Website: lowes
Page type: customer-info-address
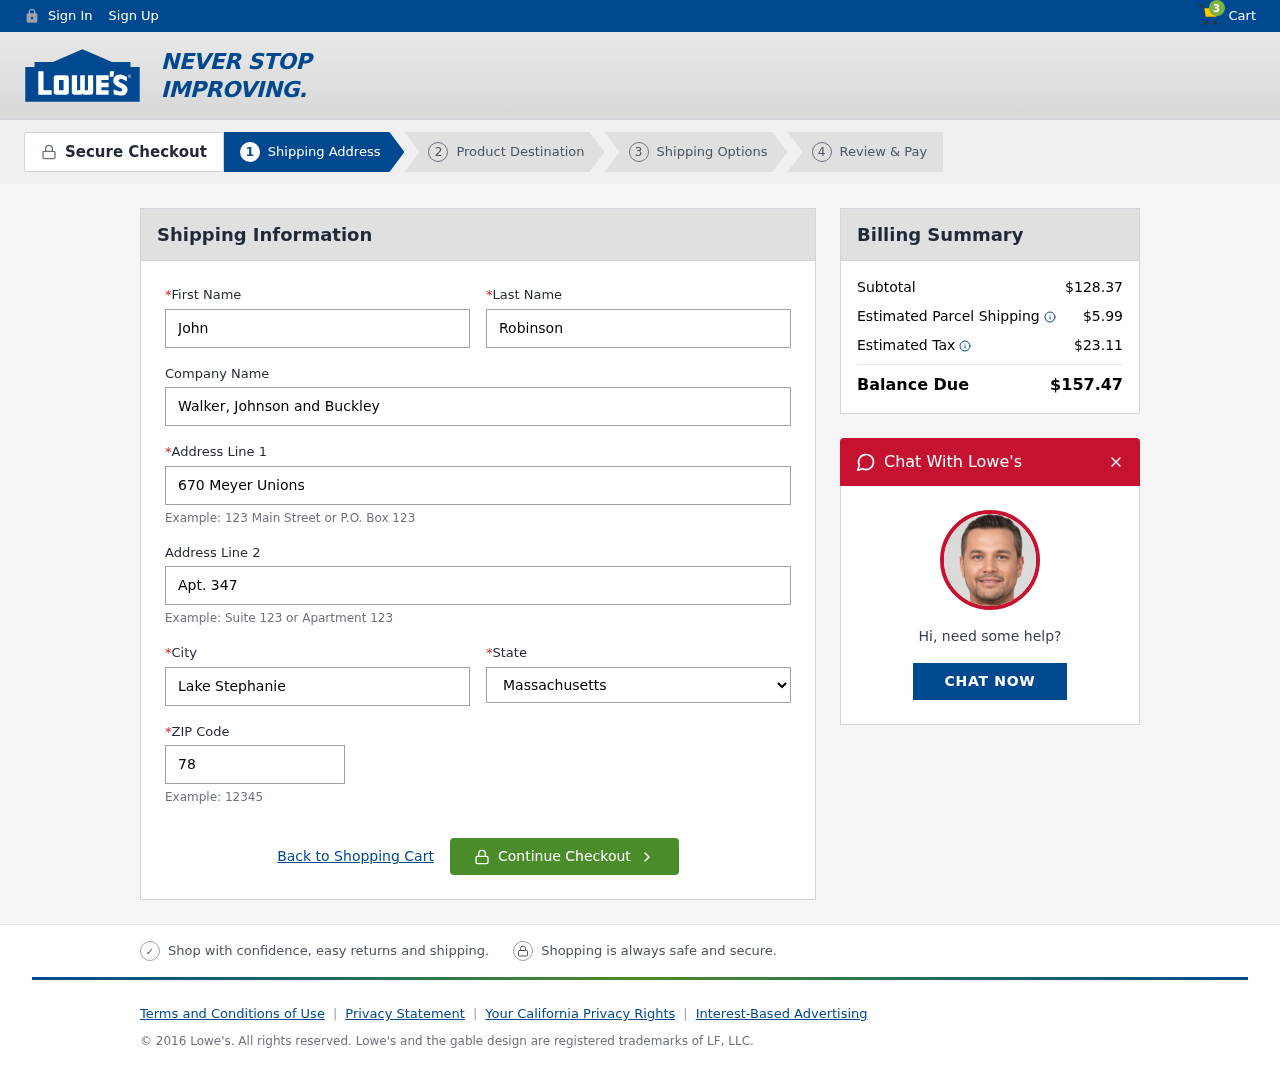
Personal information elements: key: PII_CITY
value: Lake Stephanie
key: PII_COMPANY
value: Walker, Johnson and Buckley
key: PII_FIRSTNAME
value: John
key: PII_LASTNAME
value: Robinson
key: PII_POSTCODE
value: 78332
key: PII_STATE
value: Massachusetts
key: PII_STREET
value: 670 Meyer Unions
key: PII_STREET2
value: Apt. 347
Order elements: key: ORDER_NUM_ITEMS
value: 3
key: ORDER_SUBTOTAL
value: $128.37
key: ORDER_SHIPPING_COST
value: $5.99
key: ORDER_TAX
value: $23.11
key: ORDER_TOTAL
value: $157.47